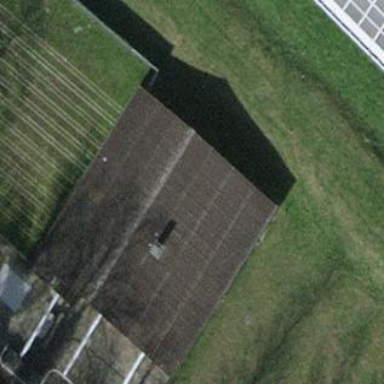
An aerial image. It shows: Building used for shooting sports.